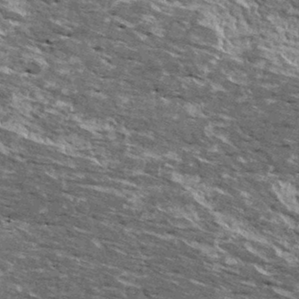
Label: frost